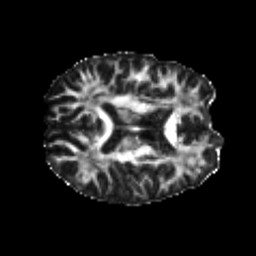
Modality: FA
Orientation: axial
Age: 22
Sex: male
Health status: healthy
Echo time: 0.074 s